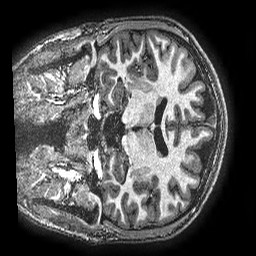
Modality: T1w
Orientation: coronal
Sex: male
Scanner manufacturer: ge
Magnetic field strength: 3 T
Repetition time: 0.00766 s
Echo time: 0.003476 s